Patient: sex F, age 66
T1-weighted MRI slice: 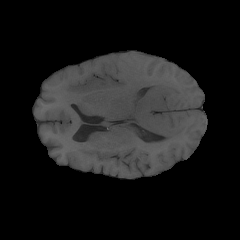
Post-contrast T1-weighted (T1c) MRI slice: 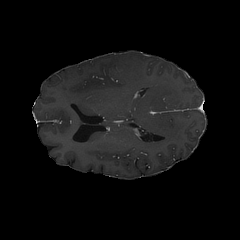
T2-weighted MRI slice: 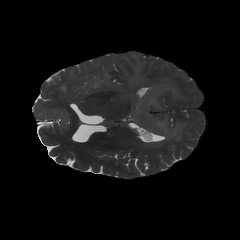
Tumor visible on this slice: yes
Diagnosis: Astrocytoma, IDH-wildtype
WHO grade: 2